Field crop: maize
Growth stage: 2
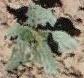
Species: datura